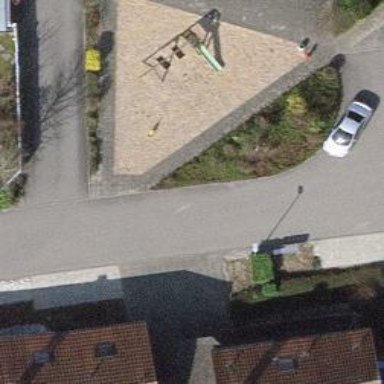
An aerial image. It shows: Playground area for leisure activities on the land.